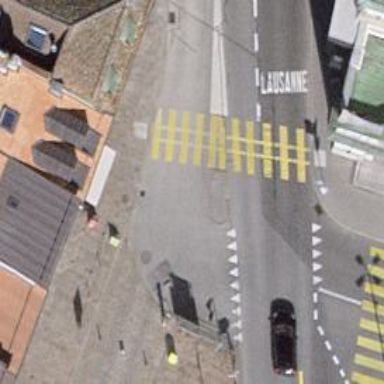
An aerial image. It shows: Pedestrian road with asphalt surface.